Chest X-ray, PA view. Patient: 35 years old, sex F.
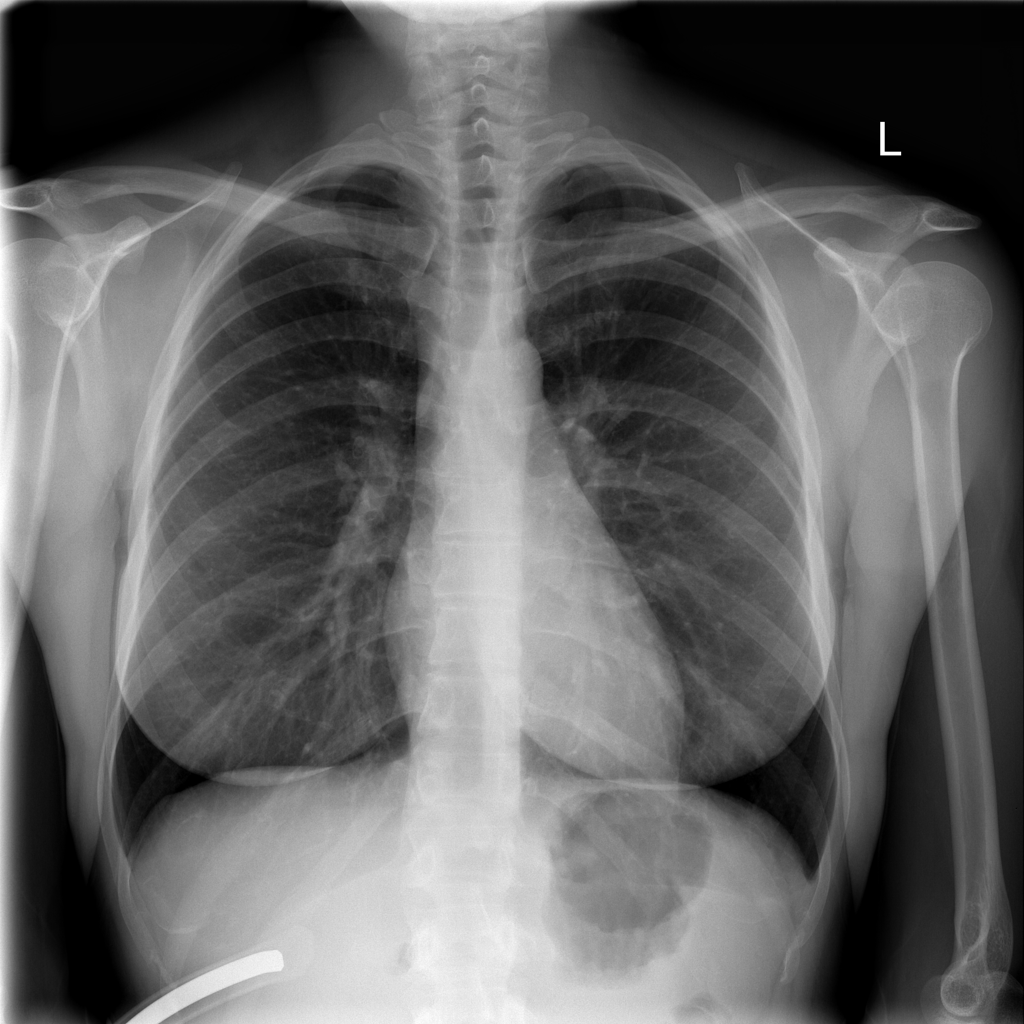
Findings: No Finding